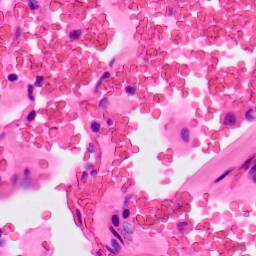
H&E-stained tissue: Lung